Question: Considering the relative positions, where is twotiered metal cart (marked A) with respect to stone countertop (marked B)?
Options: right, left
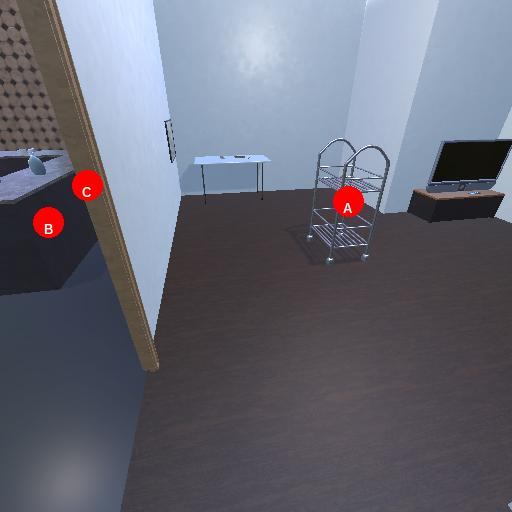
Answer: right